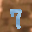
Label: 7